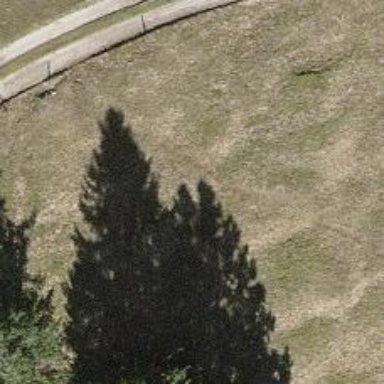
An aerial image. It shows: Path covered in grass.